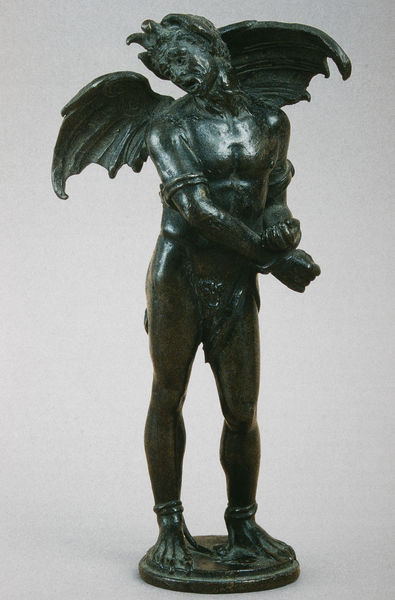
Titel: Teufelchen
Künstler: Agostino Zoppo
Standort: Belluno
Institution: Museo Civico
Schlagwörter: akt, flügel, fuß, hand, kopf, körper, lendenschurz, mann, nackt, weiß, grün, brust, busen, hintergrund, mund, schwarz, blick, arm, arme, augen, böse, entsetzen, gesicht, haupt, sockel, stehen, hals, horn, hände, boden, figur, haare, standfigur, stehend, klassizismus, traurig, engel, skulptur, statue, beine, fesseln, bein, füße, italien, kette, seile, glanz, metall, bauch, bronze, kontrapost, plastik, plinthe, podest, poliert, zehe, zehen, ring, geneigt, foto, unten, offen, antike, lende, ringe, links, seil, kupfer, gefangen, fäuste, ketten, krallen, dämon, armband, armreif, armreifen, jüngling, männlich, hölle, teufel, satyr, faun, wesen, fabelwesen, greif, schwingen, gebunden, hörner, merkur, geflügelt, guss, kleinplastik, satan, tatzen, luzifer, drachen, reifen, gefallen, gegossen, bronzeplastik, bronzefigur, klauen, fratze, geist, fledermaus, fessel, lendenschutz, patina, gefesselt, vollplastik, fussfessel, barg, sartyr, handschelle, uriel, dämonin, fledermausflügel, flüel, froschfüße, schwimmflossen, vogelfüße, mund offen, bruct, armringe, bioccioni, bioccone